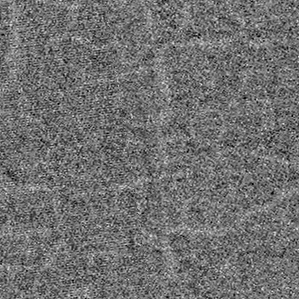
Label: frost